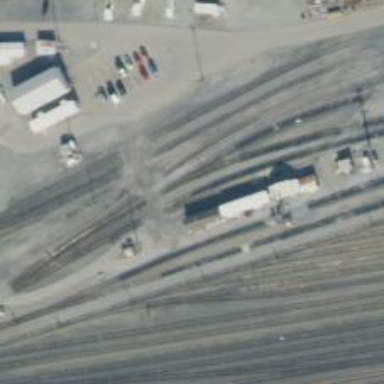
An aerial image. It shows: Railway yard in service.